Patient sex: M
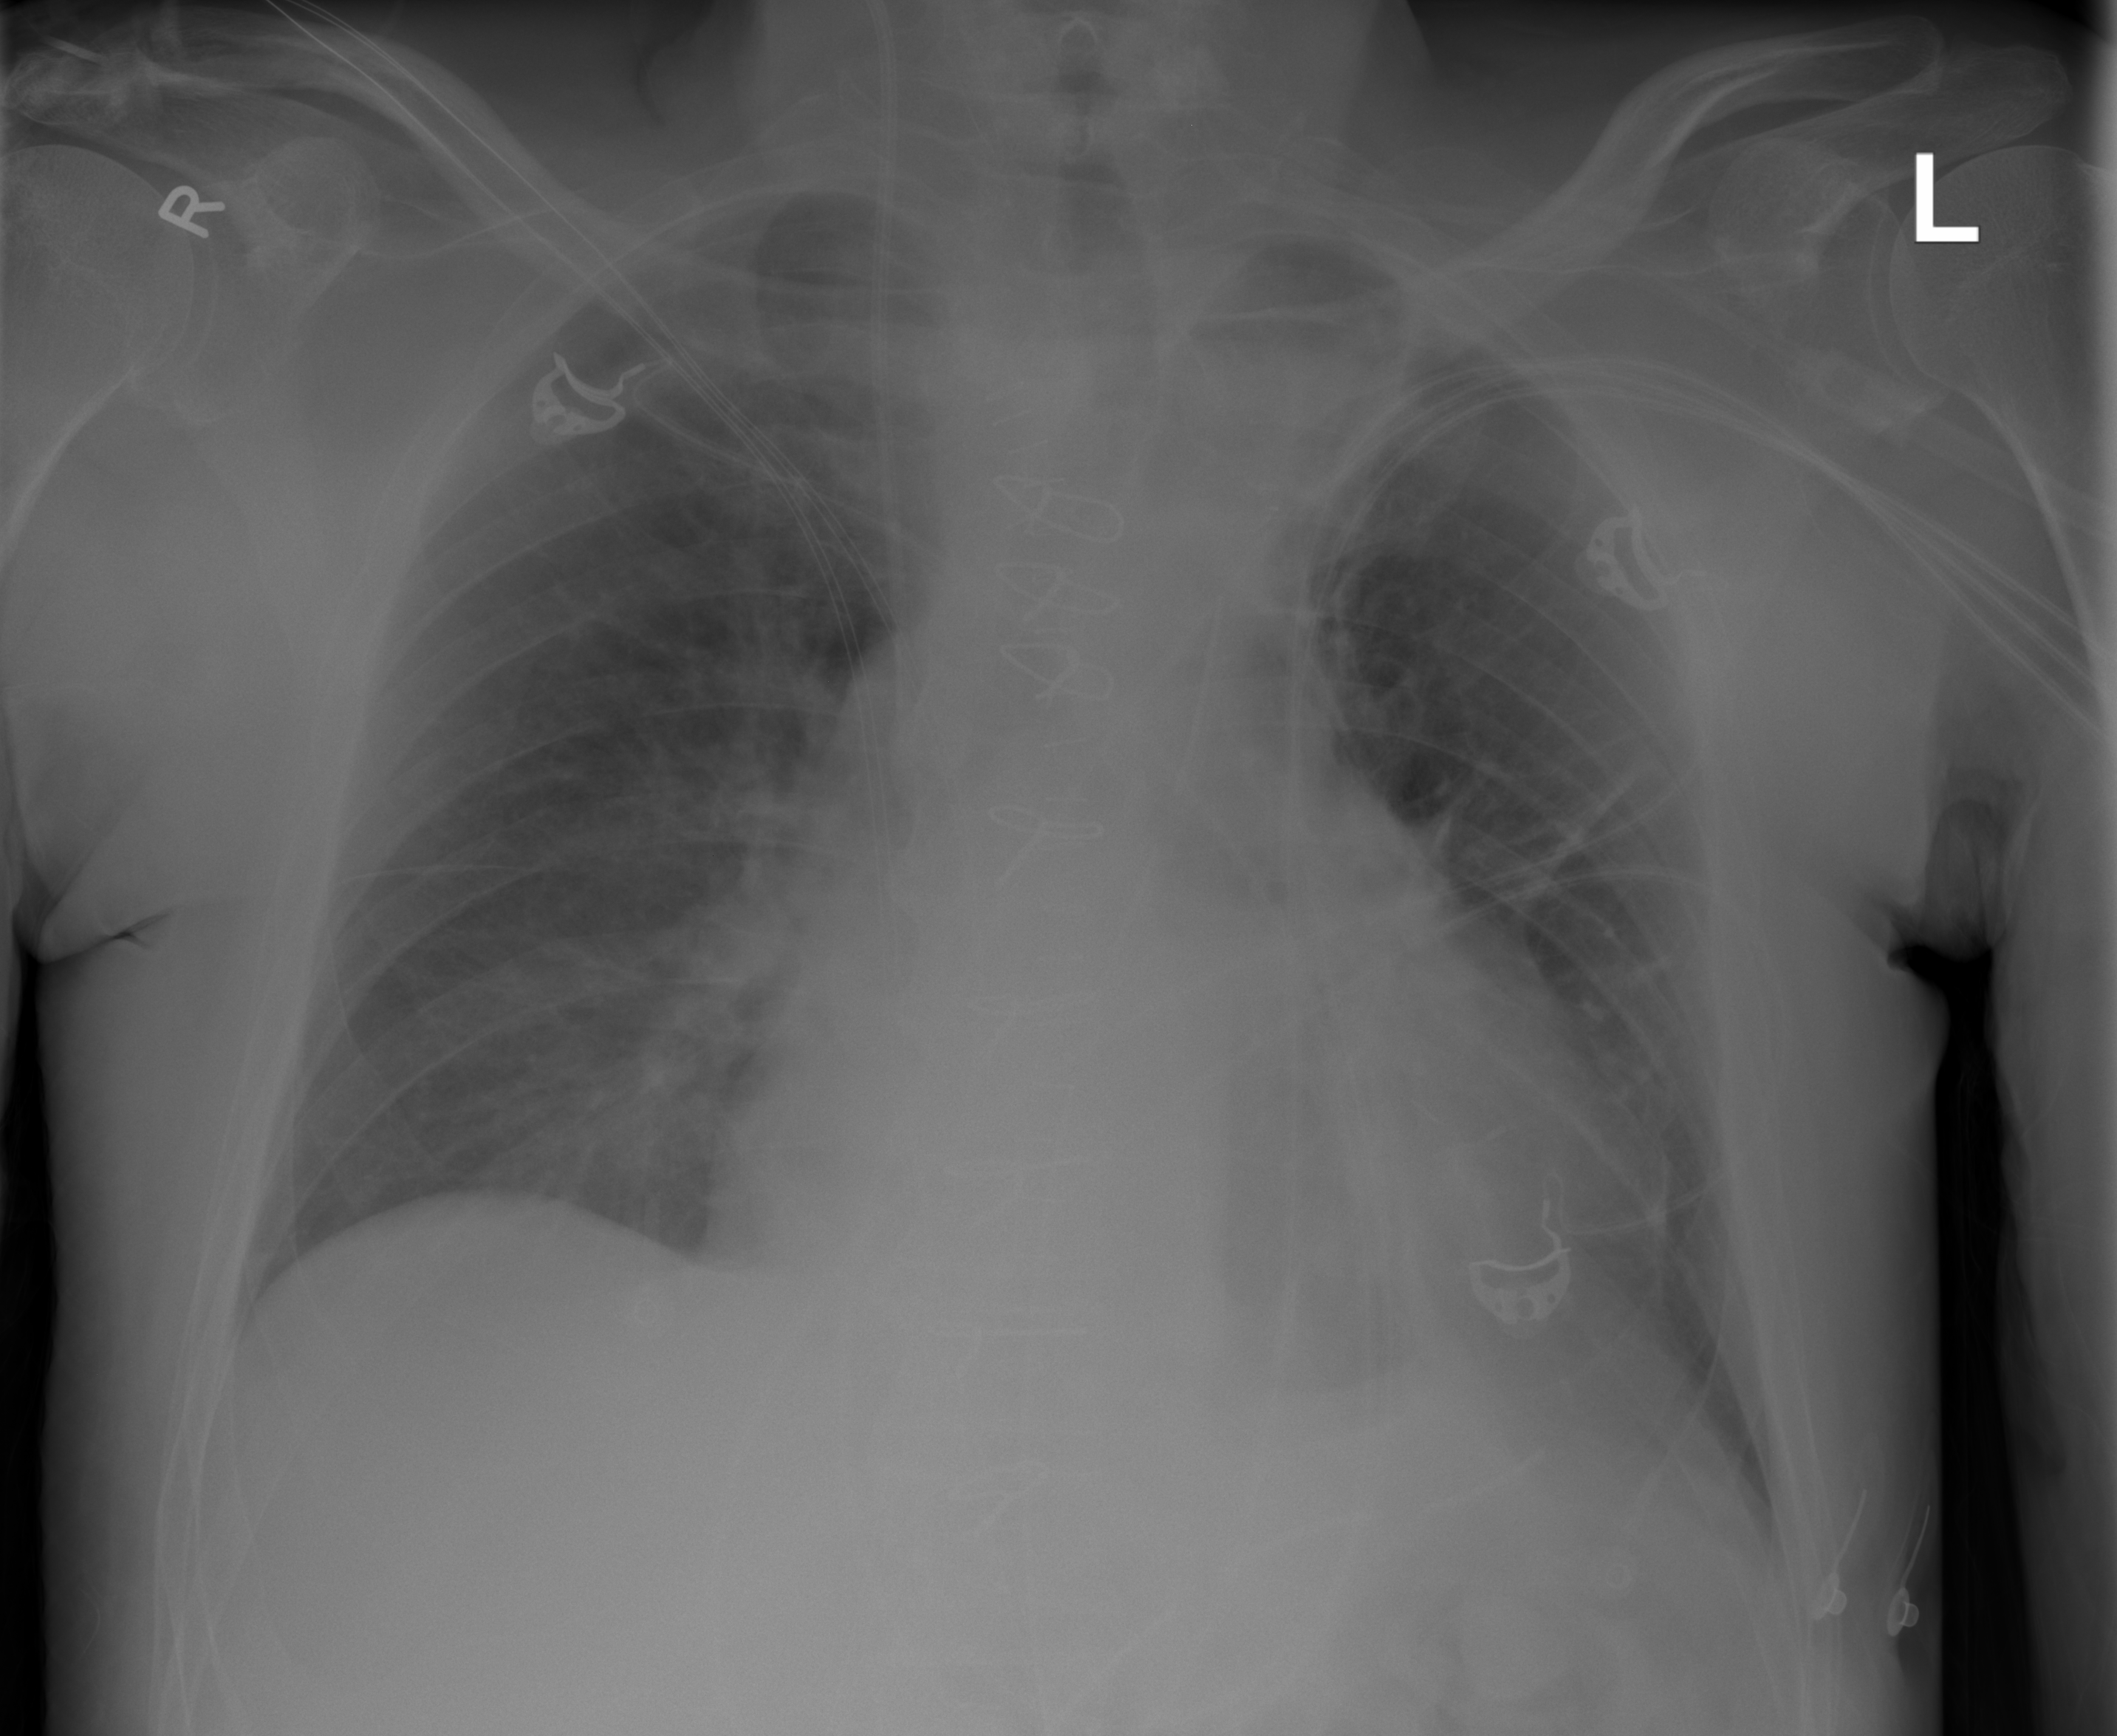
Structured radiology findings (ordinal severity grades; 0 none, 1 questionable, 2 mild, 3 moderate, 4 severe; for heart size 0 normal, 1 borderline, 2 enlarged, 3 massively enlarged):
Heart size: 2
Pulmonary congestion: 2
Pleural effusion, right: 0
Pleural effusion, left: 2
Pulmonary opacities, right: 0
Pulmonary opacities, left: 2
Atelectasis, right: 0
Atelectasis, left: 2